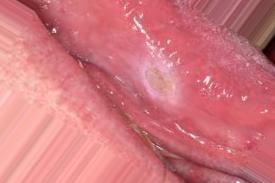
Condition: Mouth Ulcer